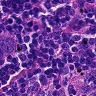
Metastatic tissue present: no